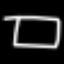
Label: square